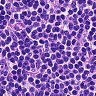
Metastatic tissue present: no